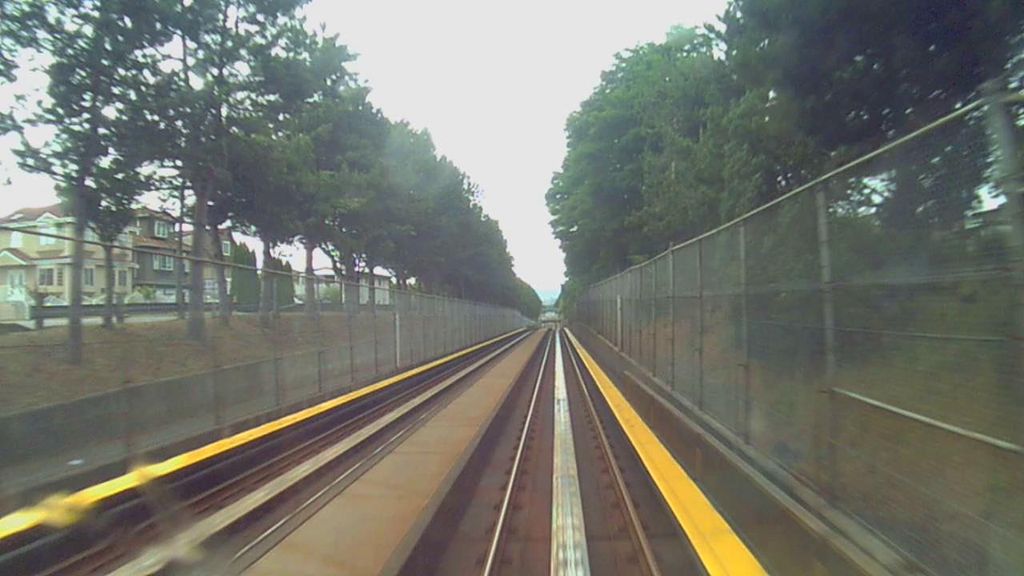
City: vancouver